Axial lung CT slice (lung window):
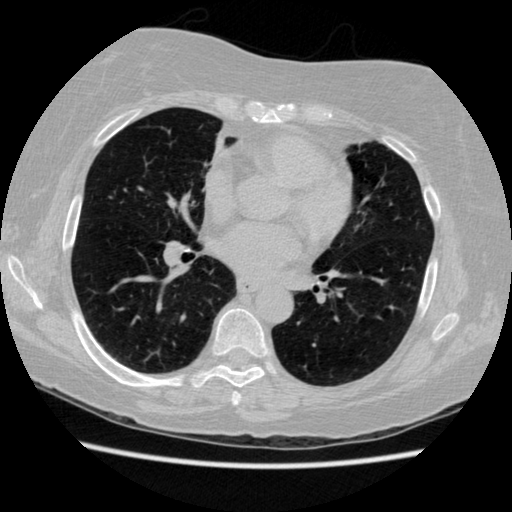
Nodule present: no